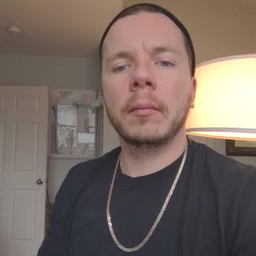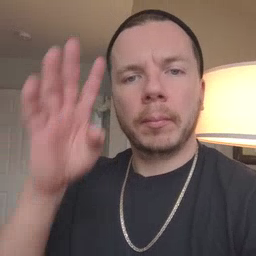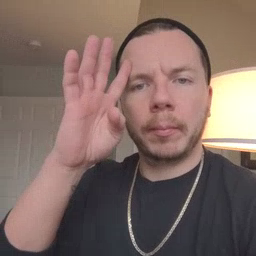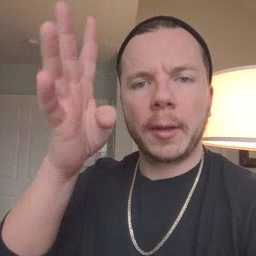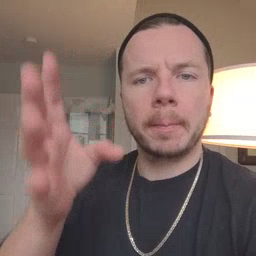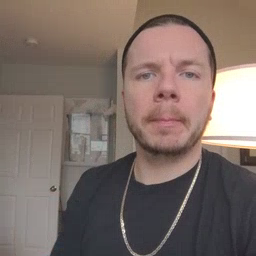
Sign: pretend